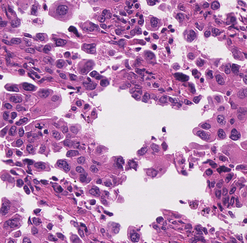
Tumor epithelial tissue: yes
Tumor-associated stroma tissue: no
Normal tissue: no